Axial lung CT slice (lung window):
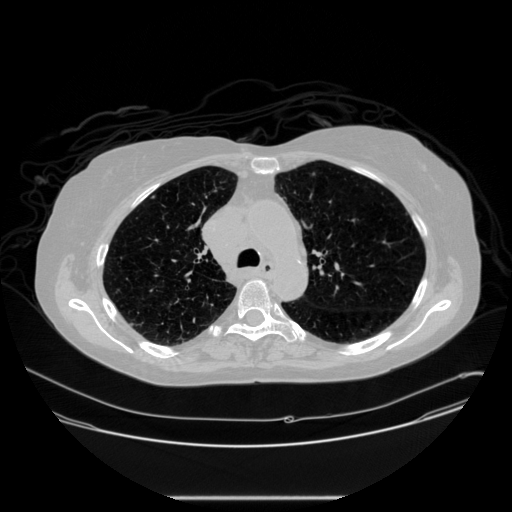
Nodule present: no